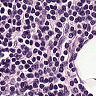
Metastatic tissue present: no